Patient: sex M, age 36
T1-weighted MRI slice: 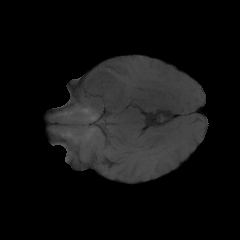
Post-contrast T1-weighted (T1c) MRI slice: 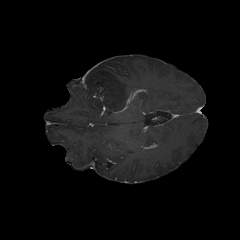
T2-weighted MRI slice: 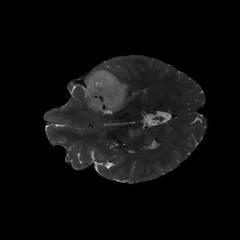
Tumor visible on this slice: yes
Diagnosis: Glioblastoma, IDH-wildtype
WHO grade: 4